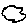
Label: cloud